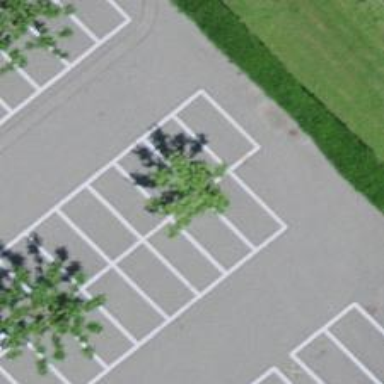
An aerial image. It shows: Charging station.